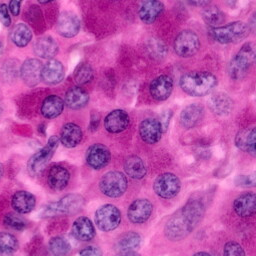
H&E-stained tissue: Pancreatic